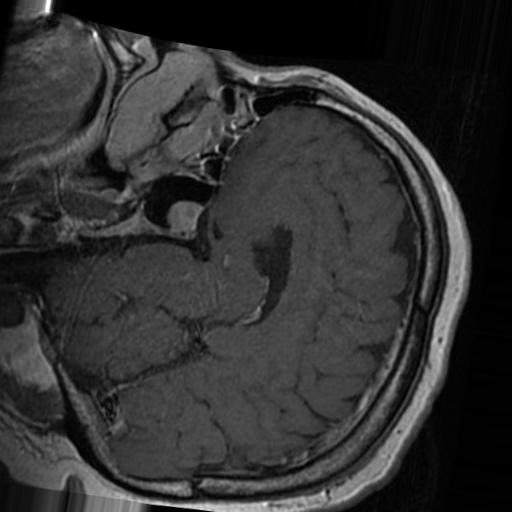
Label: brain_tumor